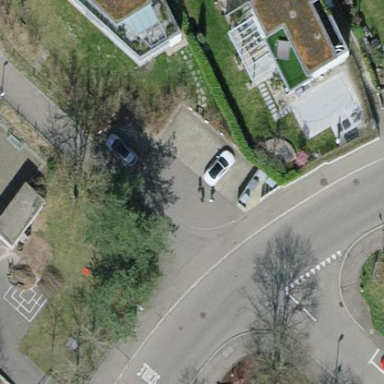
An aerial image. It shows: Parking area with surface.